二年级 · 算术
写出除法算式。

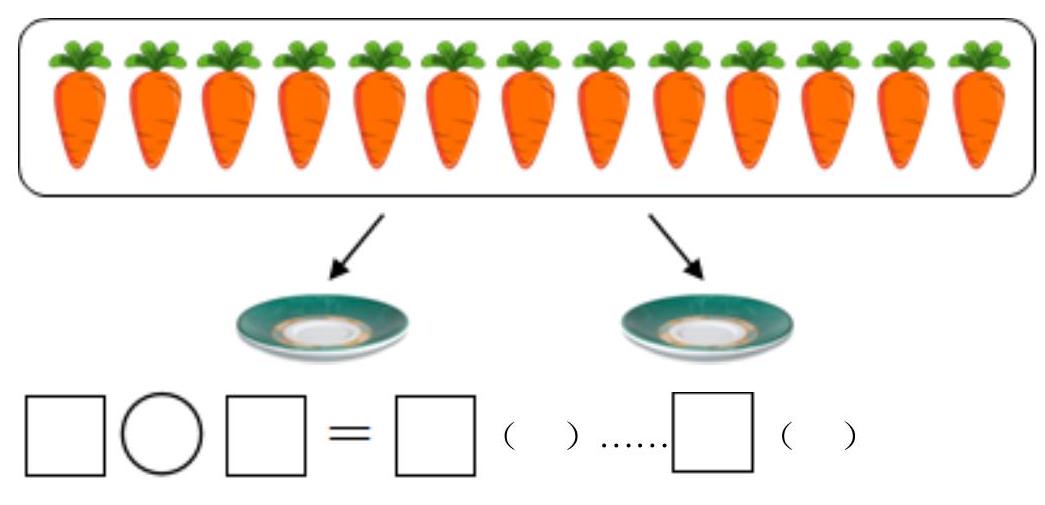
答案: $13 \div 2=6$ (个) 1 (个)

【分析】由图可知该题是求将 13 个夢卜平分放到两个盘子, 每个盘子多少个夢卜, 还剩多少个夢卜?利用有余数的除法运算即可。

【详解】 $13 \div 2=6$ (个) $1($ 个)